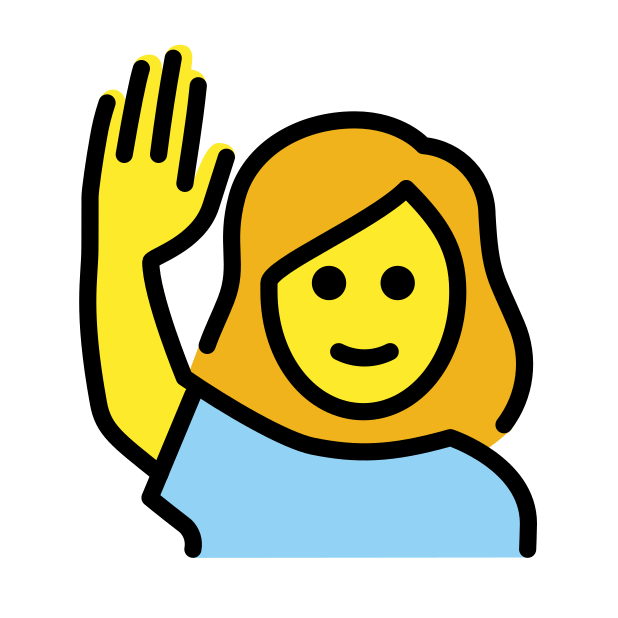
woman raising hand